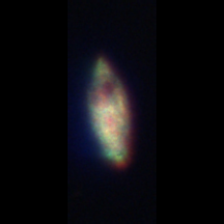
Taxon: Ciliates
Group: Other